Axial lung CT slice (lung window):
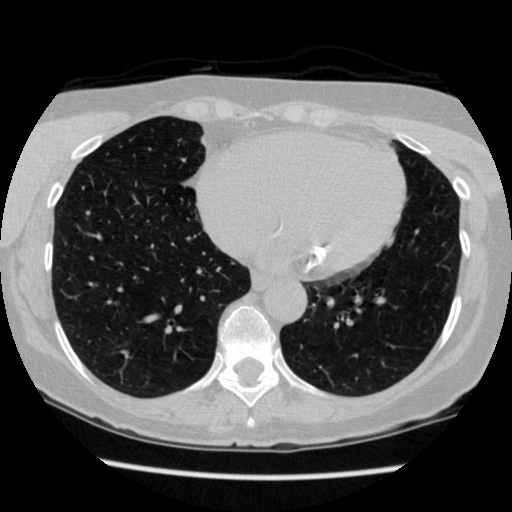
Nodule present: no